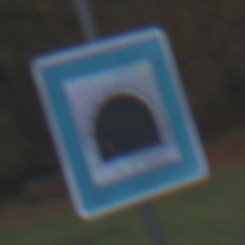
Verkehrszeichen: Tunnel
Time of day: SunriseSunset
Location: Outdoor (Nature)
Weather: PartlyCloudy
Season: Autumn
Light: Natural